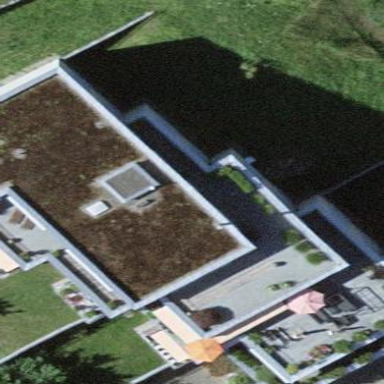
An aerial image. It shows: View of apartment building.